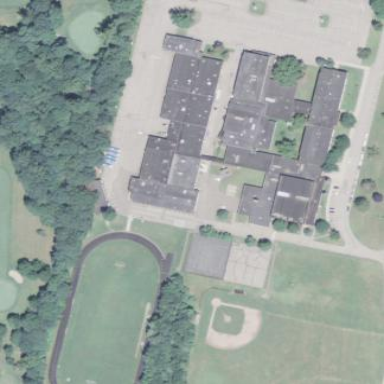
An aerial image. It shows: School.